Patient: sex F, age 26
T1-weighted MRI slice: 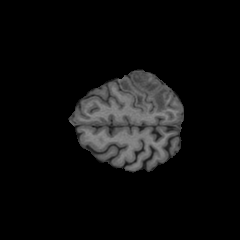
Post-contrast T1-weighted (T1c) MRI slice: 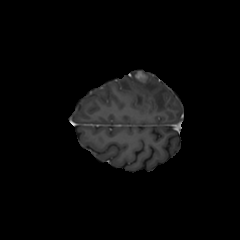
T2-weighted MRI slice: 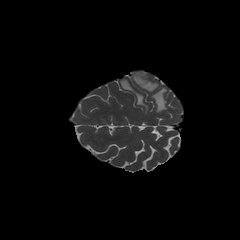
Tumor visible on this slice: yes
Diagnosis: Glioblastoma, IDH-wildtype
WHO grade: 4